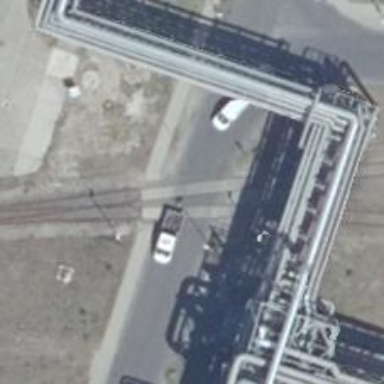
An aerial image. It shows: Railway level crossing.